Question: I'm am attempting to send a Game Center invitation. Sending from the simulator to a device or from a device to the simulator results in an InviteFailed error.
What might be the problem? Incorrect implementation? Low Internet speed? Or is it not possible to test Game Center invites with the simulator?
Thanks

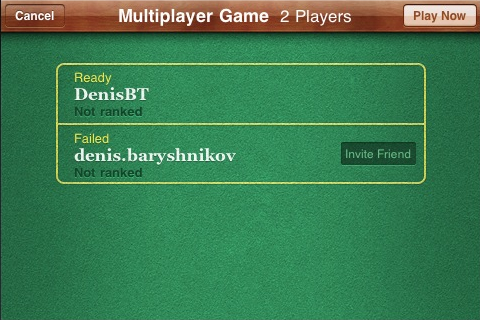
Answer: As far as I am aware you cannot test multiplayer in the simulator. You will need two devices.